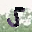
Label: 5